Question: I have written algorithm to extract the points shown in the image. They form convex shape and I know order of them. How do I extract corners (top 3 and bottom 3) from such points?
I'm using opencv.

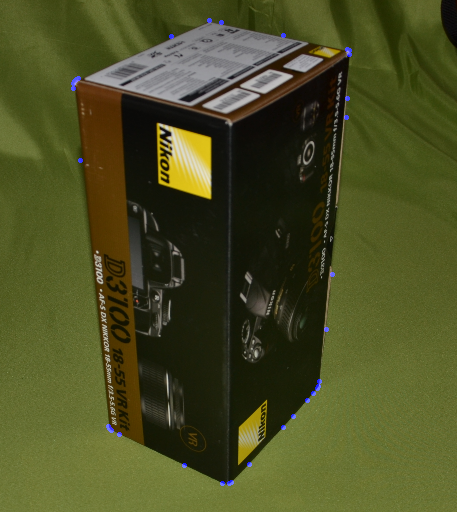
Answer: if you already have the convex hull of the object, and that hull includes the corner points, then all you need to to do is simplify the hull until it only has 6 points.
There are many ways to simplify polygons, for example you could just use this simple algorithm used in this answer: <URL>
'''
do
for each point P on the convex hull:
measure its distance to the line AB _
between the point A before P and the point B after P,
remove the point with the smallest distance
repeat until 6 points left
'''
If you do not know the exact number of points, then you could remove points until the minimum distance rises above a certain threshold
you could also do <URL>.
Just modify <URL> to use 6 points instead of 4